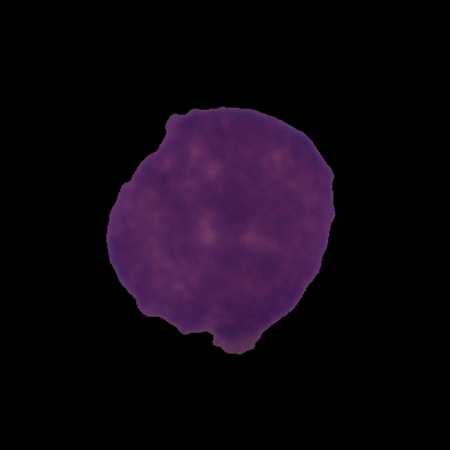
Label: healthy